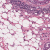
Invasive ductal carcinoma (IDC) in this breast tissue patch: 1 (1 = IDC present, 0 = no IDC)